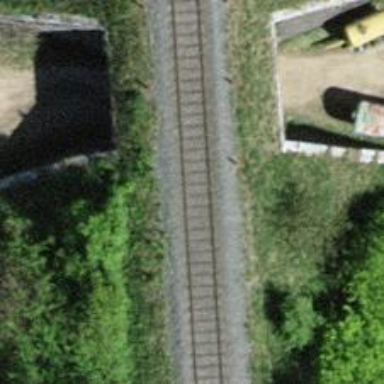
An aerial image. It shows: Single-track spur railway line.